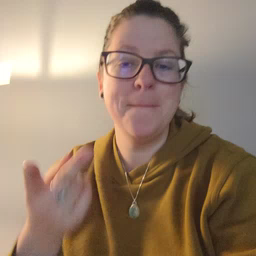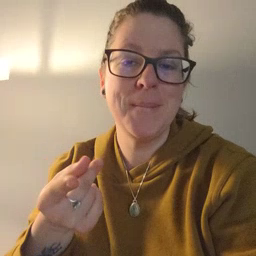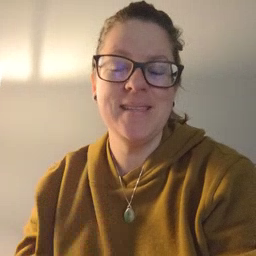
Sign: puppy